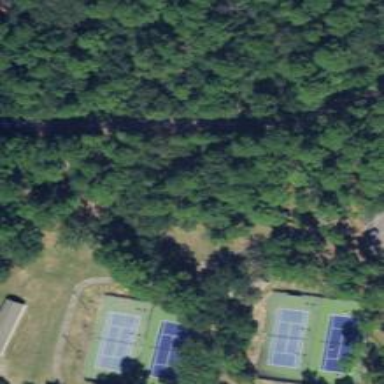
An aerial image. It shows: Asphalt surface at disc golf tee.